Question: This is php question. Please see image below. If user clicks on "Click A", then user do not need to select year/month from dropdown. I am trying to implement that logic in server side validation.
I have two variables of the dropdown that are getting the values correctly.
'''
$expiry_year1 = $advert->getRegoExpiryYear();
$expiry_month1 = $advert->getRegoExpiryMonth();
'''
Unfortunately I do not get any values of whether clicked on "Click A".
But, if '$exprity_year == empty && $expirty_month== empty', then we know that user have clicked on "Clicked A" which is kinda not accurate but that is how it should be.. Can you help me to implement the case?
'''
$expiry_year1 = $advert->getRegoExpiryYear();
$expiry_month1 = $advert->getRegoExpiryMonth();
// don't send the rego expiry
if (!$expiry_year1 || !$expiry_month1) {
$regoexpirydate = '';
} else {
$regoexpirydate = date("Y-m-t", strtotime((!empty($expiry_year1) ? $expiry_year1 : '') . '-' . (!empty($expiry_month1) ? $expiry_month1 : '')));
}
'''
How do I say that in php?

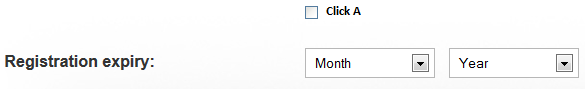
Answer: If you want the checkbox to control the select boxes if they are needed to be processed or not, you can also use jquery to control their states as disabled/or not disabled. When they are disabled they will not be included in the process. Consider this example:
'''
<?php
if(isset($_POST['submit'])) {
// this is not defined if its not checked
$checked = isset($_POST['click_a']) ? true : false;
$month = isset($_POST['select1']) ? $_POST['select1'] : null;
$year = isset($_POST['select2']) ? $_POST['select2'] : null;
if($checked) {
// if its checked and select boxes are empty do not process them
echo 'checkbox a is checked';
} else {
// process them
echo 'checkbox a is NOT checked';
echo $month . ' - ' . $year;
}
}
?>
<form method="POST" action="index.php">
<table cellpadding="10">
<tr>
<td></td>
<td><input type="checkbox" name="click_a" id="click_a" /> Click A</td>
</tr>
<tr>
<td>Registration Expiry:</td>
<td>
<select name="select1" id="select1">
<option selected disabled>Month</option>
<option>Jan</option>
</select>
<select name="select2" id="select2">
<option selected disabled>Year</option>
<option>3000</option>
</select>
</td>
</tr>
<tr>
<td><input type="submit" name="submit" value="Submit" /></td>
</tr>
</table>
</form>
<script type="text/javascript" src="jquery.min.js"></script>
<script type="text/javascript">
// you set the two select boxes to "disabled" when the checkbox is clicked.
$(document).ready(function(){
$('#click_a').on('click', function(){
if($(this).is(':checked')) {
$('#select1, #select2').attr('disabled', 'disabled');
} else {
$('#select1, #select2').removeAttr('disabled');
}
});
});
</script>
'''